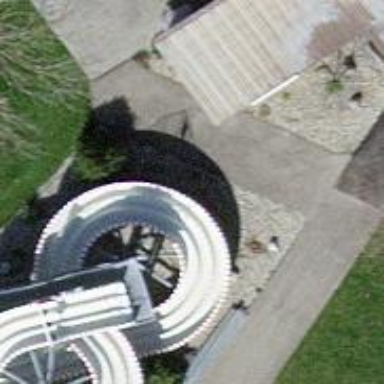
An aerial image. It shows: Water slide attraction.